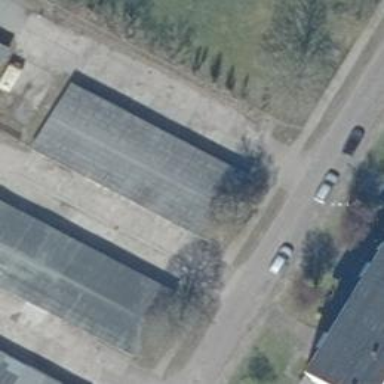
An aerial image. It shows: Group of garages.